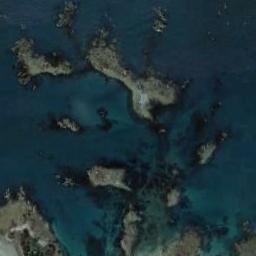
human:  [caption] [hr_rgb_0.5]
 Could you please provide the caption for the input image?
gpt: There are many islands of different shapes and sizes .

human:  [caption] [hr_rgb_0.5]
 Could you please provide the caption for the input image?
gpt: The archipelago with lots of islands of different sizes is surrounded by deep blue waters .

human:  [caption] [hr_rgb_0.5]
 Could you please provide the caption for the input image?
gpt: There are a group of yellow-brown islands on the blue sea .

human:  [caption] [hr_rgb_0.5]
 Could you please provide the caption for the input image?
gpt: There are many big trees on the island .

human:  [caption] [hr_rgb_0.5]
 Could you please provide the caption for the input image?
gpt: There are group of islands on a blue sea .